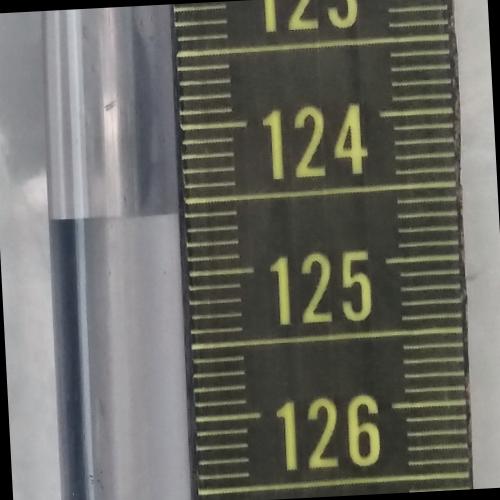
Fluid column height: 124.6 cm